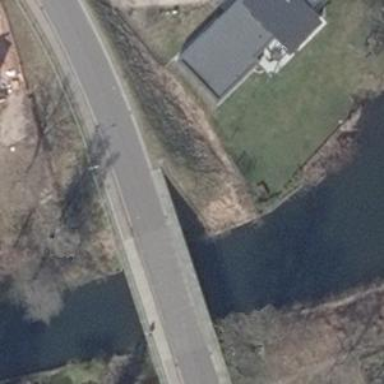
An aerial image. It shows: Beam bridge structure.